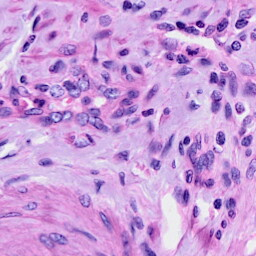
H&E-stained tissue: Cervix